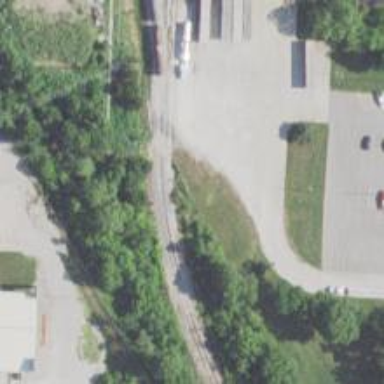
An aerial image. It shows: Railway spur service.